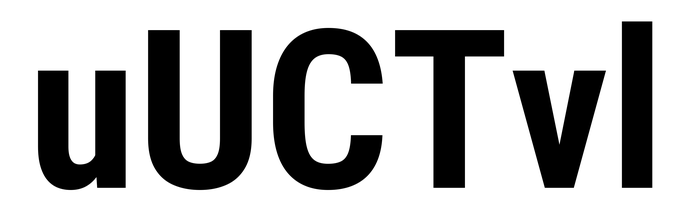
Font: Roboto_Condensed_Bold